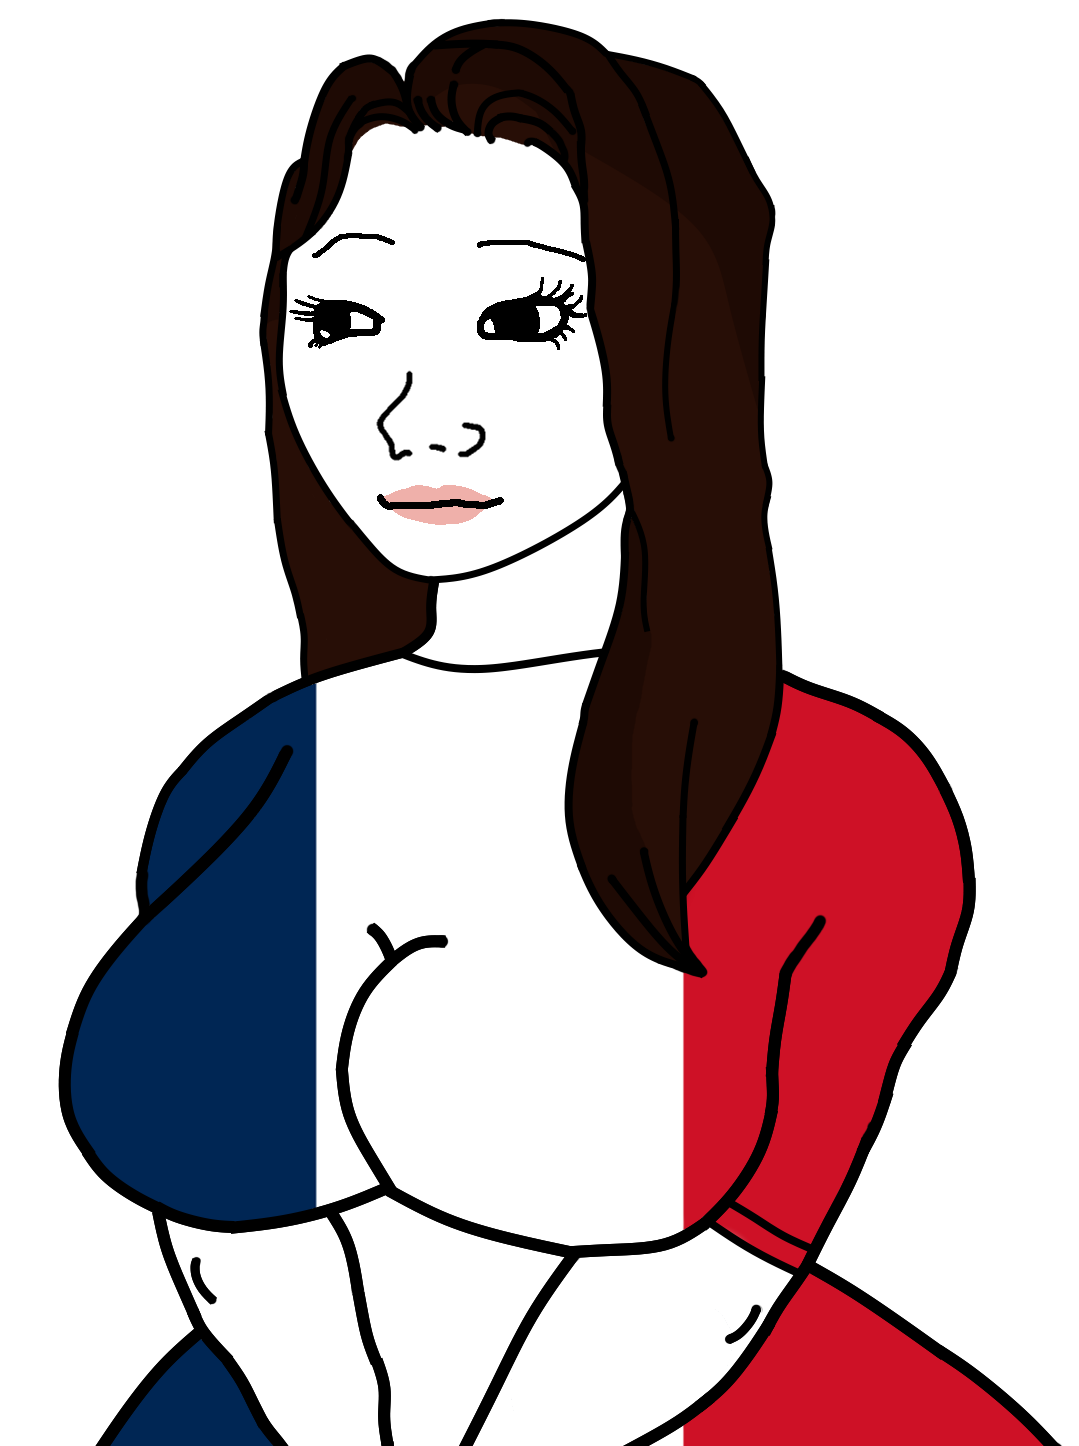
Label: 5_Trad_Wife